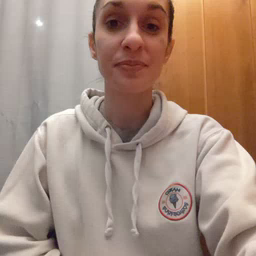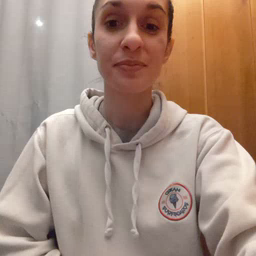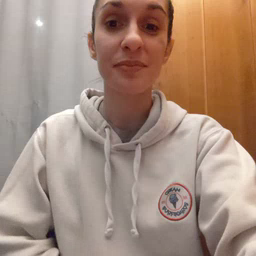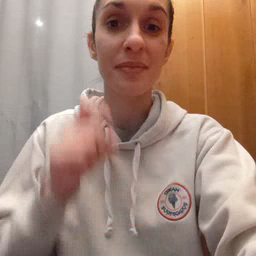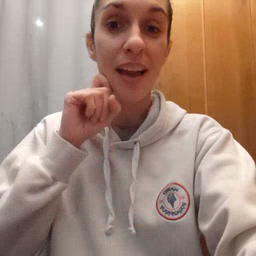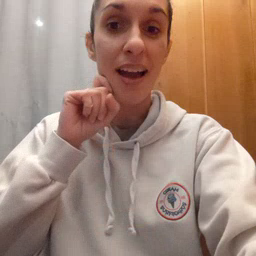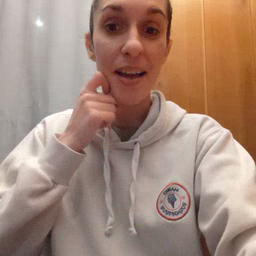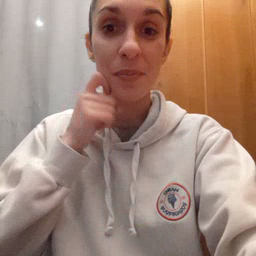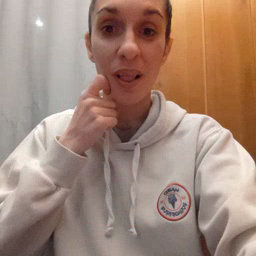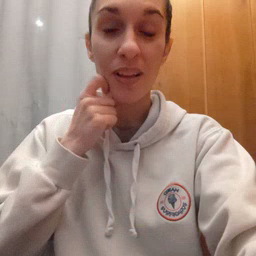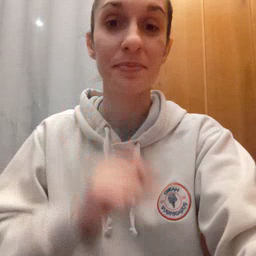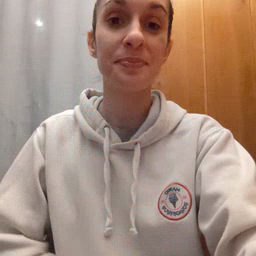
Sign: apple